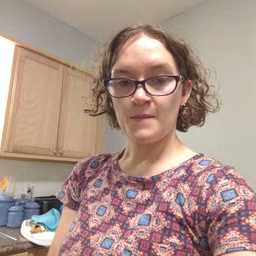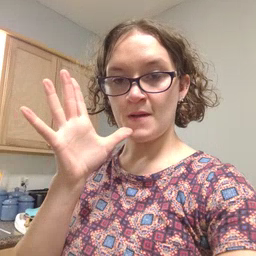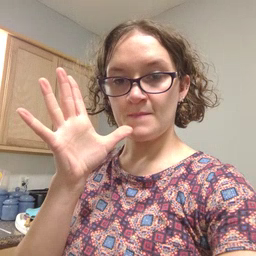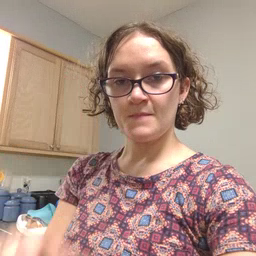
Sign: mom